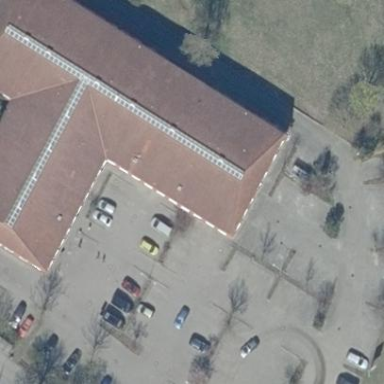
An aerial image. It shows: Retail building.